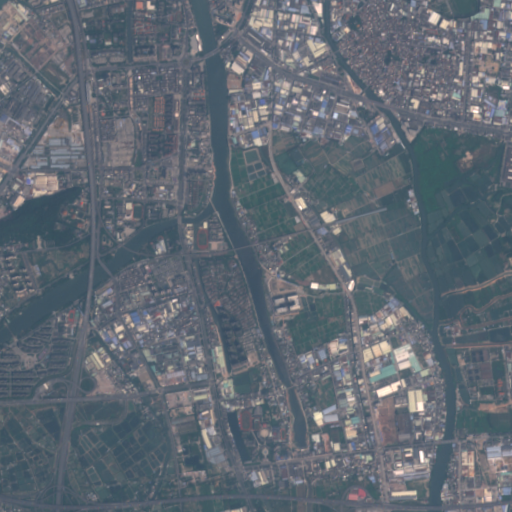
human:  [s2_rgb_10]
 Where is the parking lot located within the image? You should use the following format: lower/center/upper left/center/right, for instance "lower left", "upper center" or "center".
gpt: The parking lot is located in the upper left of the image.
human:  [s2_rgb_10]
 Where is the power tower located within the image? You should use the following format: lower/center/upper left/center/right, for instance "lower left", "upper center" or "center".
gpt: There is no power tower in the image.